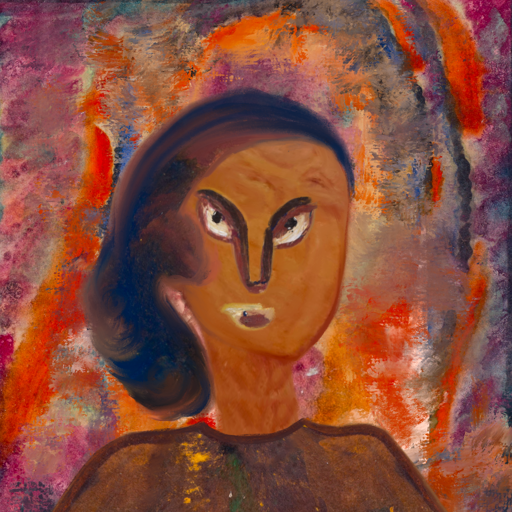
Background: Experience, Head And Neck Front: Pious_Lady, Face Front: After_Raid, Bust: Comrade, Hair Front: Mother_And_Son_Son, Head Accessory: Blank, Second Necklace: Blank, Necklace: Blank, Baby: Blank